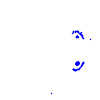
Particle: electron